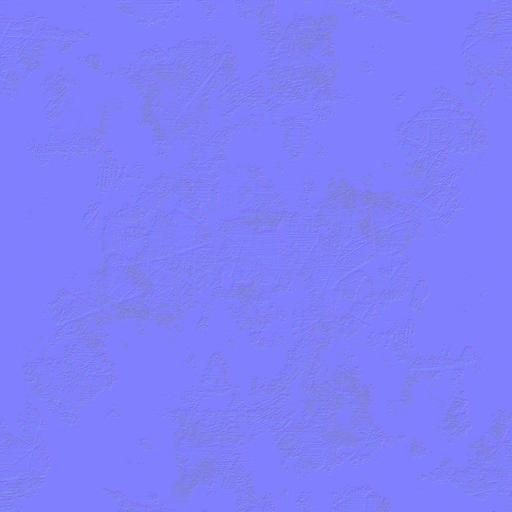
blue metal paint painted